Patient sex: F
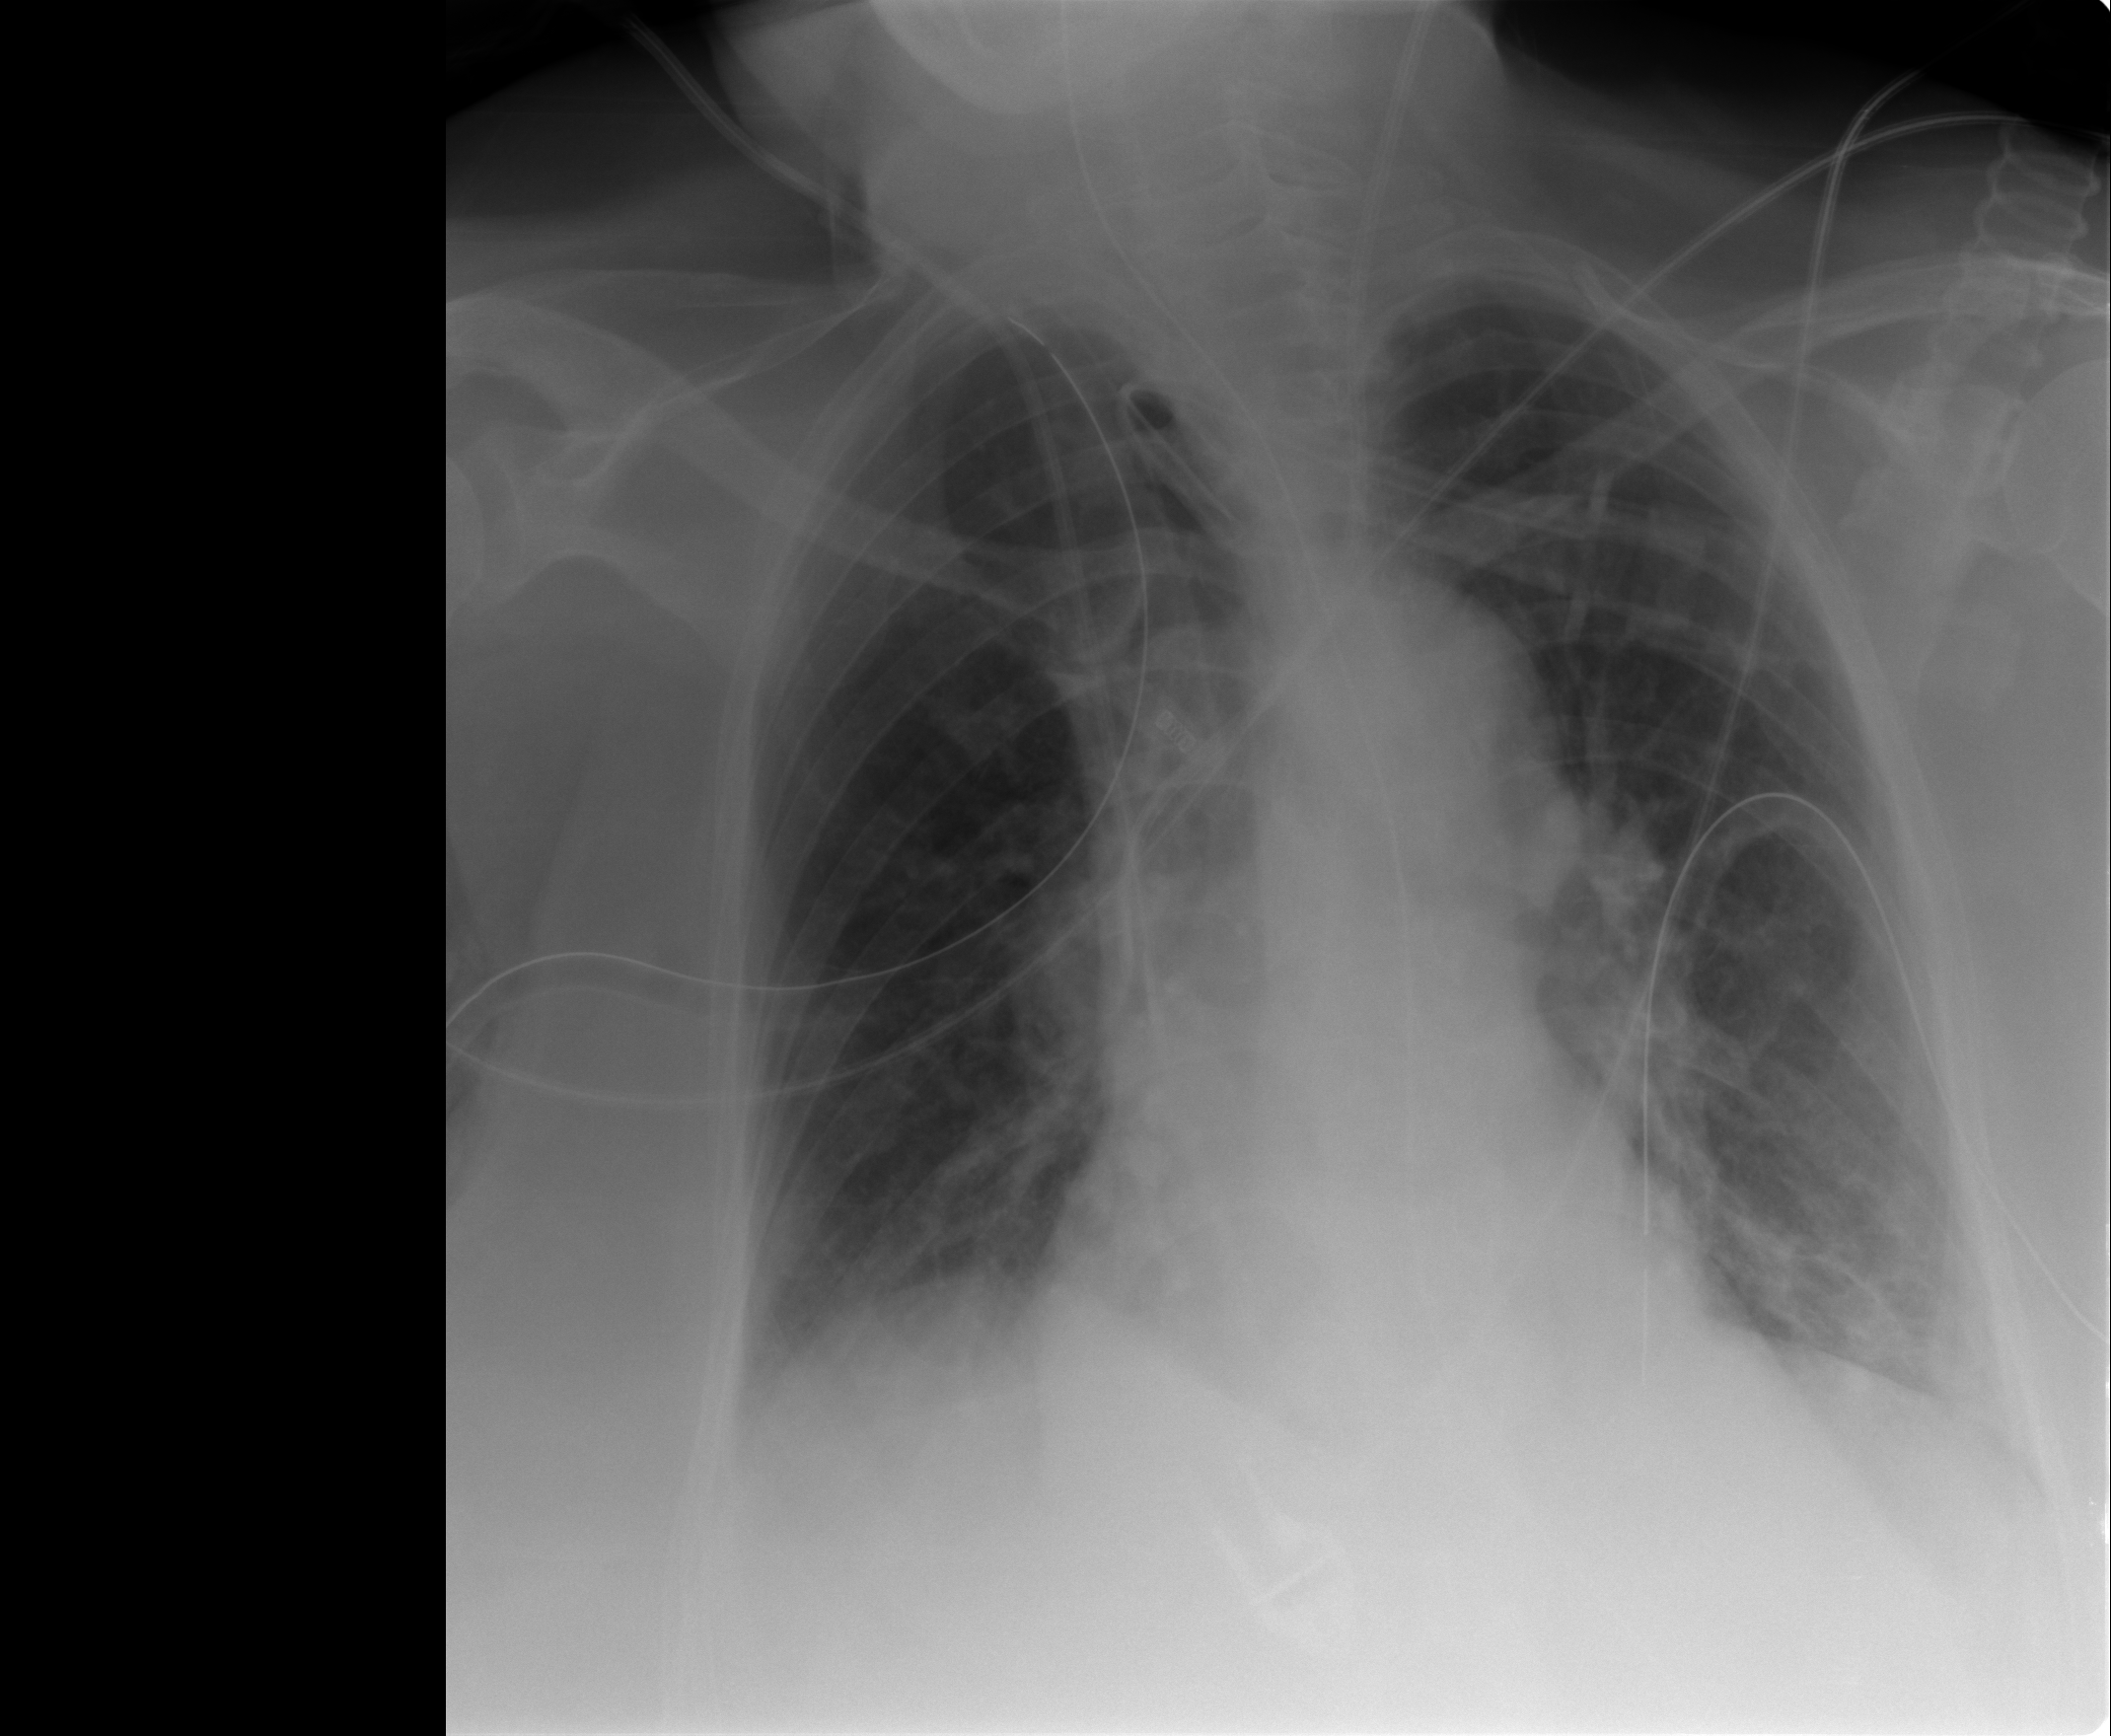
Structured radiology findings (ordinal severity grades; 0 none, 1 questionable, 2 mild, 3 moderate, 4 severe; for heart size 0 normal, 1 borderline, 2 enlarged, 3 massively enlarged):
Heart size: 0
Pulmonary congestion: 2
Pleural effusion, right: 0
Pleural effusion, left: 0
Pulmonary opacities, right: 0
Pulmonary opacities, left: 0
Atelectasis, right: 1
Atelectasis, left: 2